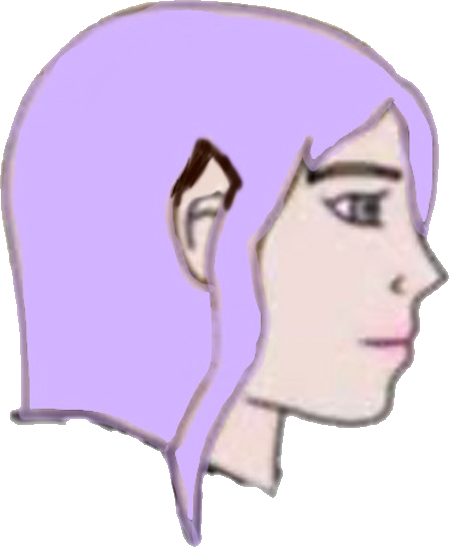
Label: 4_Yes_Chad